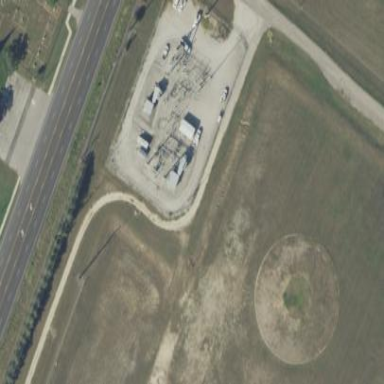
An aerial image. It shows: Distribution substation surrounded by fence.